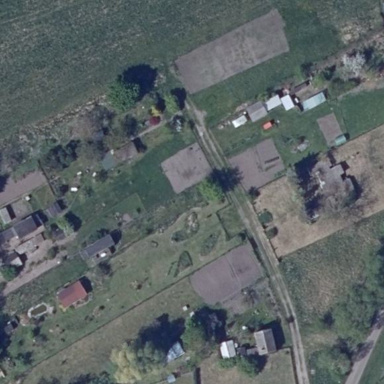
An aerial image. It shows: Allotments area.